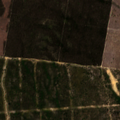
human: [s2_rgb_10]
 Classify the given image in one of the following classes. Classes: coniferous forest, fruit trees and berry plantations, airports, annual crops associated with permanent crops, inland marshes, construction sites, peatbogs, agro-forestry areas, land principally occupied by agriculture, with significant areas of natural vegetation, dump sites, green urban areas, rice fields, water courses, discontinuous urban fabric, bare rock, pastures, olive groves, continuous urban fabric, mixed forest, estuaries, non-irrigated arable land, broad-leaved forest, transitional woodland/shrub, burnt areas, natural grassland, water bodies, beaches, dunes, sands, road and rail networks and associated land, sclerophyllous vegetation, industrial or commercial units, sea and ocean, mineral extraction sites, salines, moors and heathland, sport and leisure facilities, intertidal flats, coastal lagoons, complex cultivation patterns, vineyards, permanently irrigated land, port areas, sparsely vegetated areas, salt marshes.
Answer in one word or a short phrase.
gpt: continuous urban fabric